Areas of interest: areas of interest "Scenic Spot"
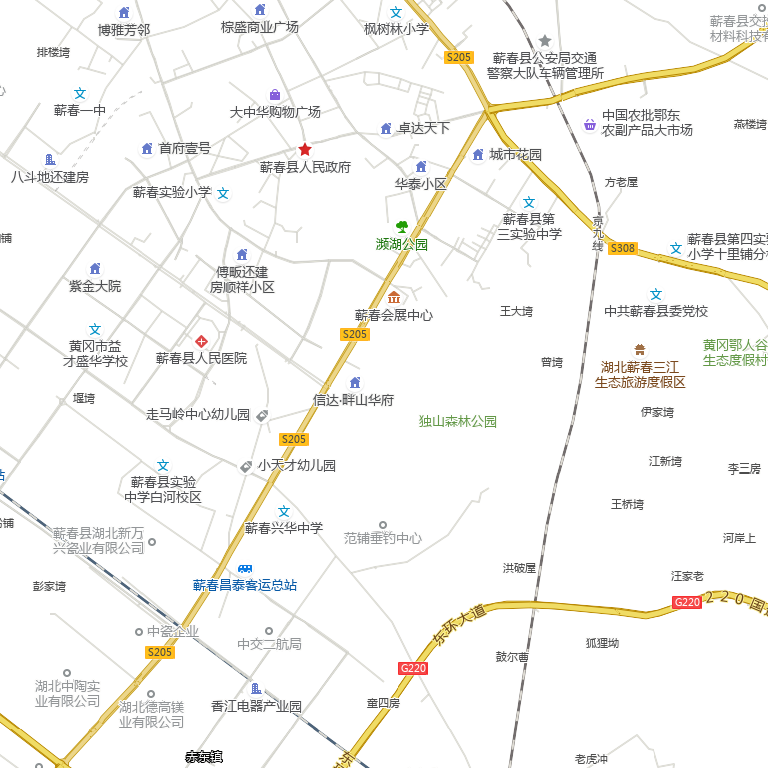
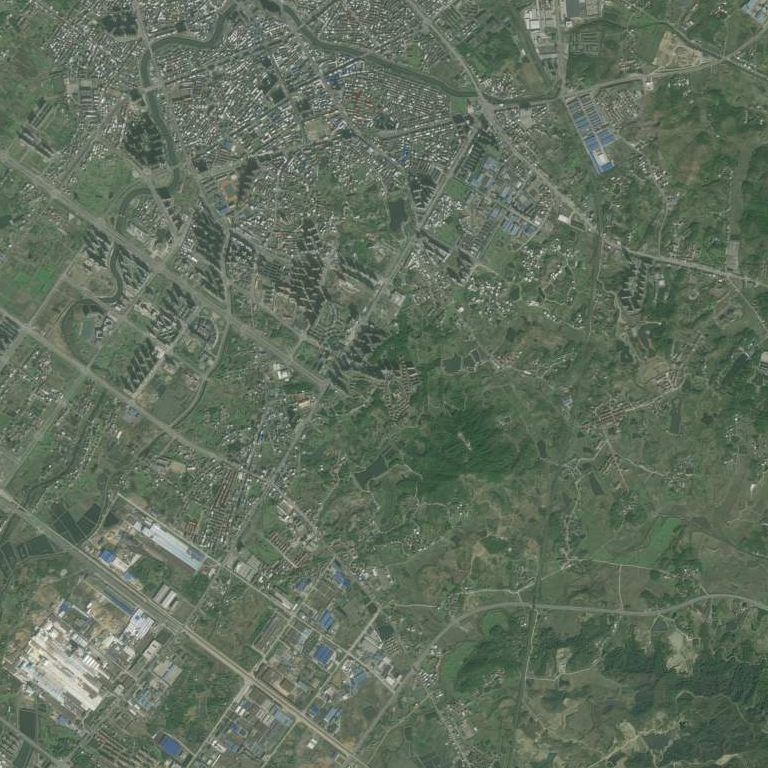